Interaction volume radius: 5 \u00c5
Interaction volume height: 15 \u00c5
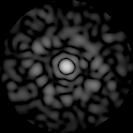
Disorder parameter: 0.8177